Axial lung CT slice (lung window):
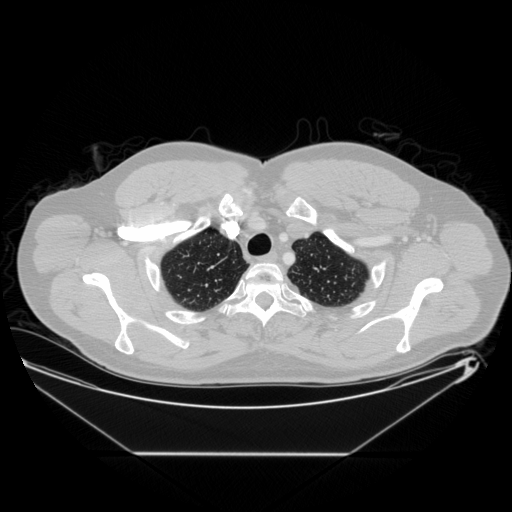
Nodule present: no